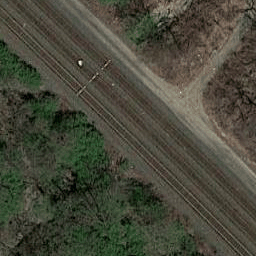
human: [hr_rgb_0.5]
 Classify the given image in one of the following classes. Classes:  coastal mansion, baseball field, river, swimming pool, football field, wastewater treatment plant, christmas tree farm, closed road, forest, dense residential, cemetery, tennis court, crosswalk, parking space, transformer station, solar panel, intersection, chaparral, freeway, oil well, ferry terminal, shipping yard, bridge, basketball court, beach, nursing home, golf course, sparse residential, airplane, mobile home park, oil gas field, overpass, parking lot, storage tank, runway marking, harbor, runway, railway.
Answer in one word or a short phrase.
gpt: railway